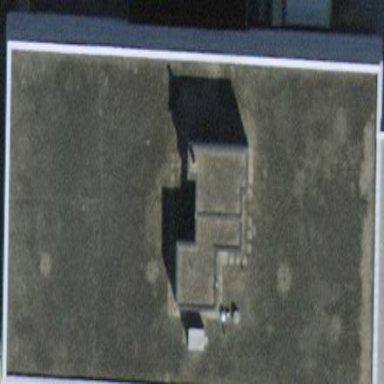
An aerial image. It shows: Commercial building.